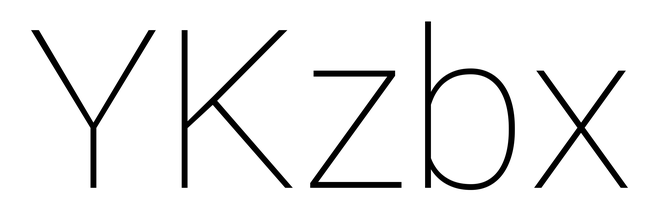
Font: Roboto_Thin